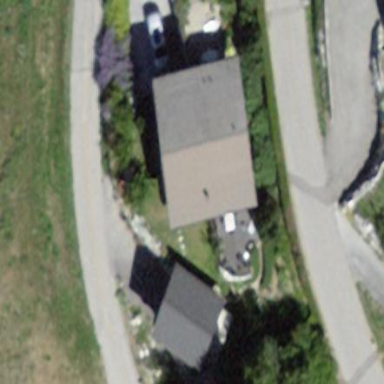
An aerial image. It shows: Simple house.